Наклонная плоскость, составляющая угол $\alpha$ с горизонтом, оснащена большим количеством одинаковых роликов, расположенных последовательно на расстоянии $d$ друг от друга (см. рис). Ролики имеют горизонтальные оси и представляют собой покрытые тонким слоем каучука стальные цилиндры массой $m$ и радиусом $r$. Доска массой $M$ и длиной $L\gg d$ пущена сверху по роликам без начальной скорости.
Найдите конечную скорость доски. Сопротивлением воздуха и трением в подшипниках пренебречь.
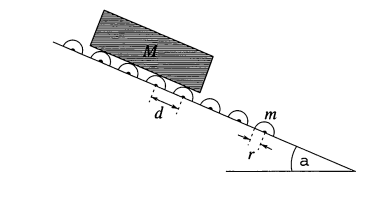
Ответ: $$ v_{m}=\sqrt{\frac{2 M g d \sin \alpha}{m}} $$
Темы:
T, ★, Механика, Вращательное движение, Трение, Энергия, 200 задач